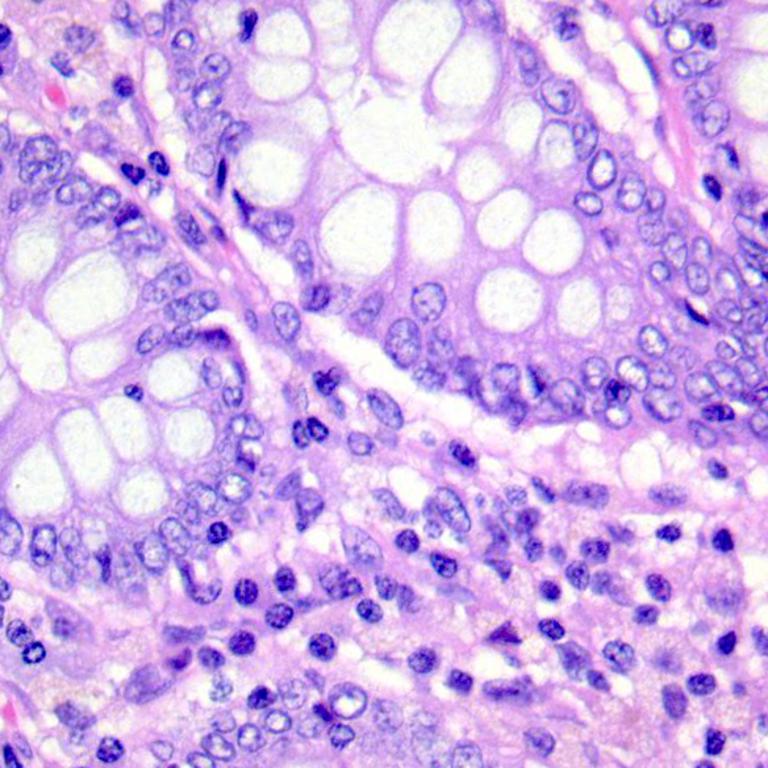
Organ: colon
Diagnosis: benign